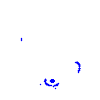
Particle: electron